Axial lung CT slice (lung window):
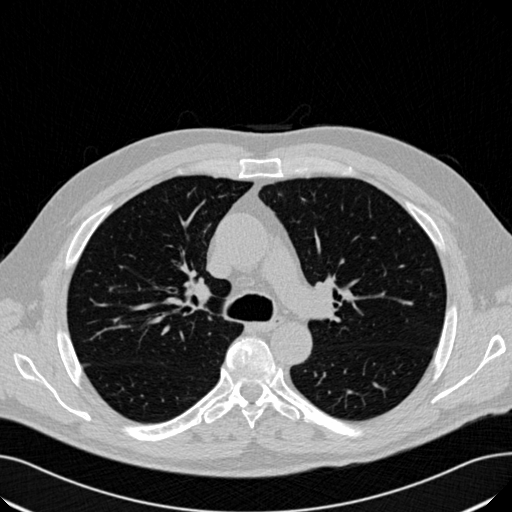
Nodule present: no